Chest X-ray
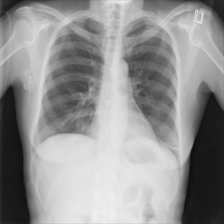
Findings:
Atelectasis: positive
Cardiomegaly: negative
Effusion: negative
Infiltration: negative
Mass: negative
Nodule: negative
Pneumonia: negative
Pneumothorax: negative
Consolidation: negative
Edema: negative
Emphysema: negative
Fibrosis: negative
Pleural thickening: negative
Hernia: negative